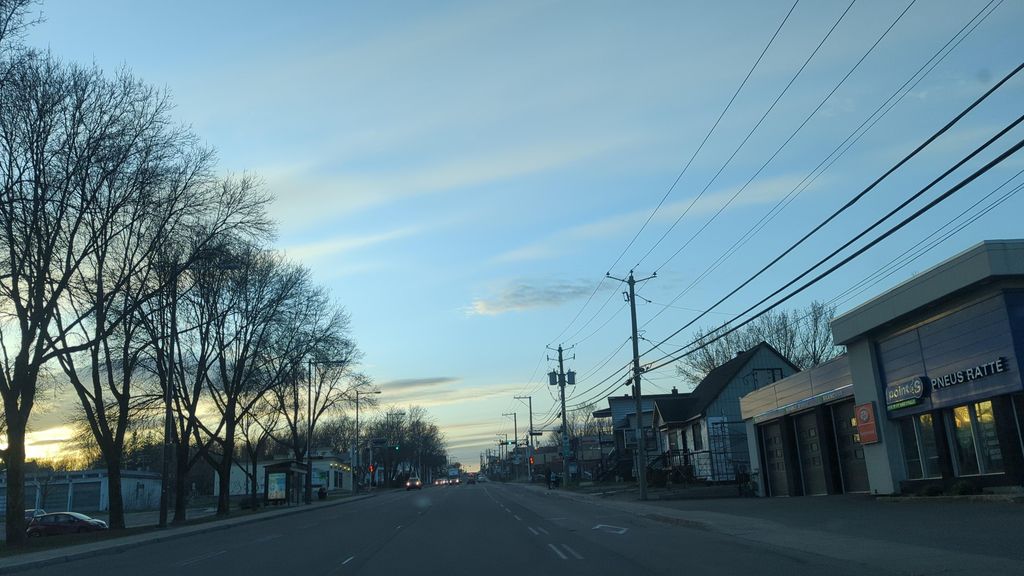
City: quebec_city